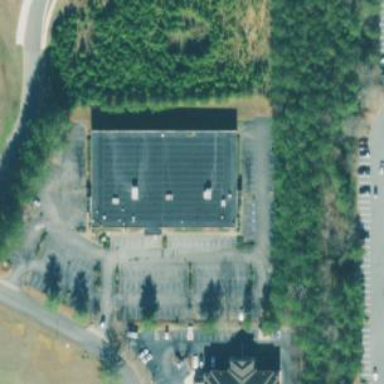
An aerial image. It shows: Building housing bowling alley.